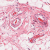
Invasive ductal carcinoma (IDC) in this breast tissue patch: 0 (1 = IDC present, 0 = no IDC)